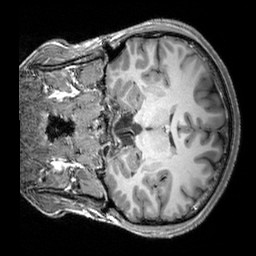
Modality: T1w
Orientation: coronal
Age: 23
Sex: male
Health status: healthy
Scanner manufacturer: siemens
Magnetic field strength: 3 T
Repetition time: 2.3 s
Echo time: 0.00303 s